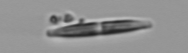
Label: pennate